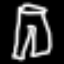
Label: pants